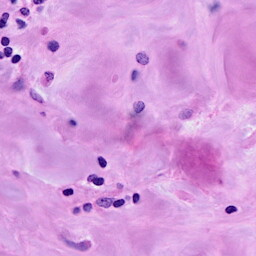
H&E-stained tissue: Breast